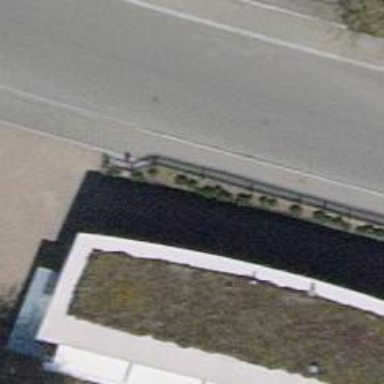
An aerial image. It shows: Fence.